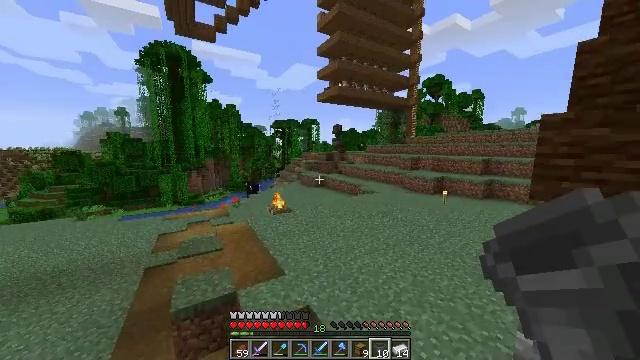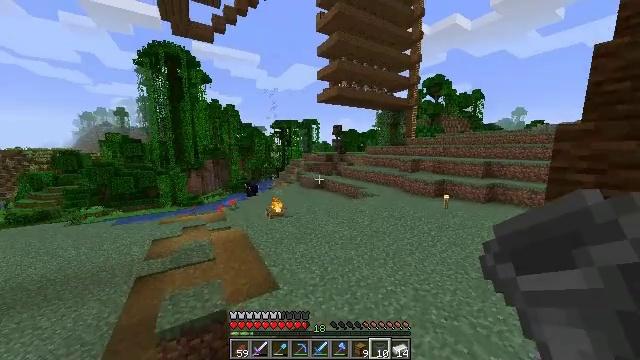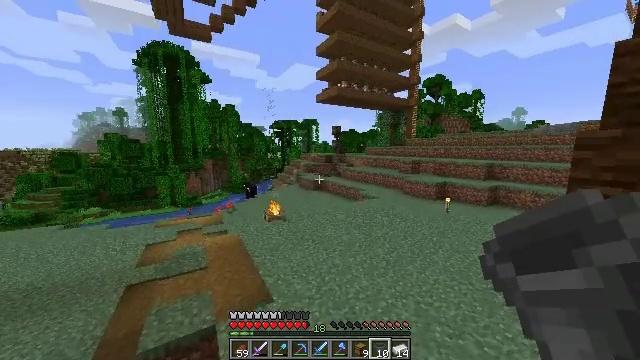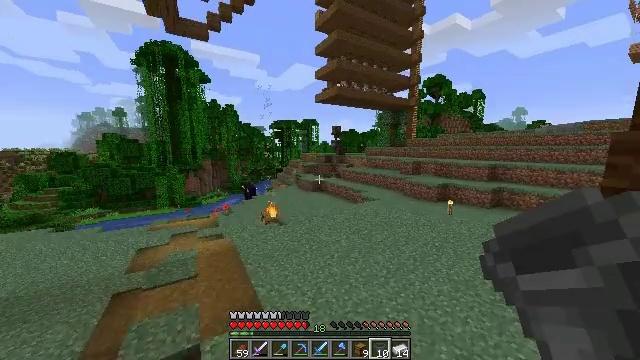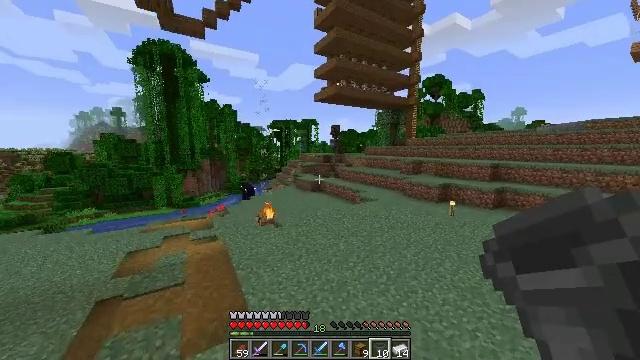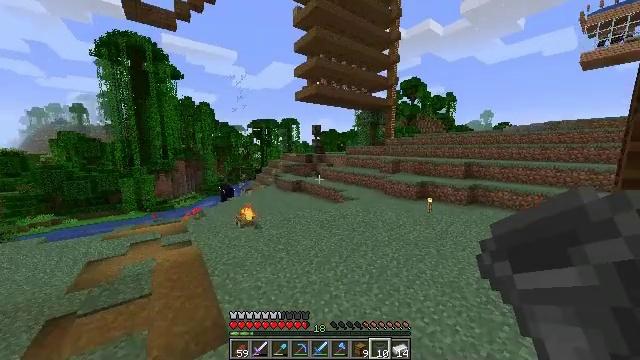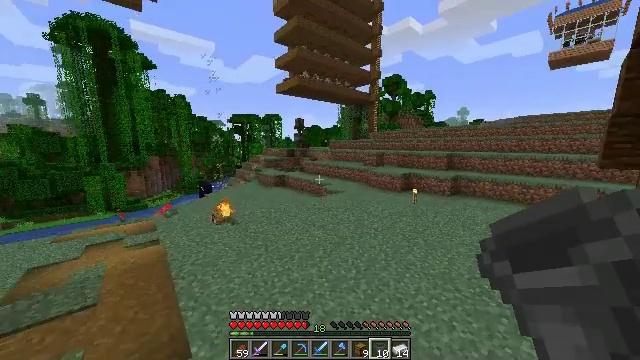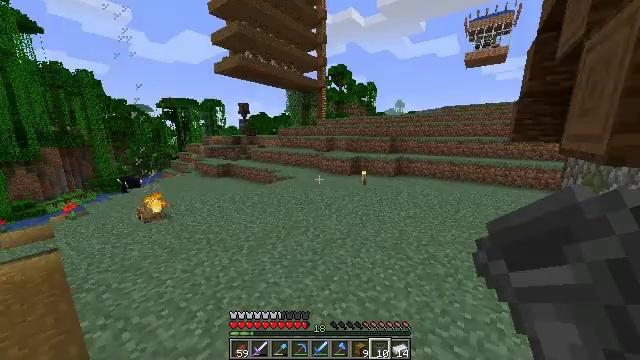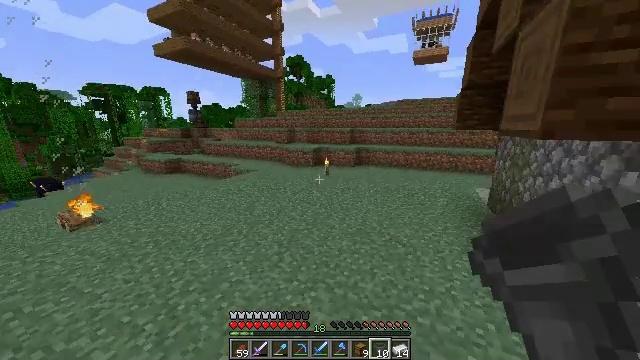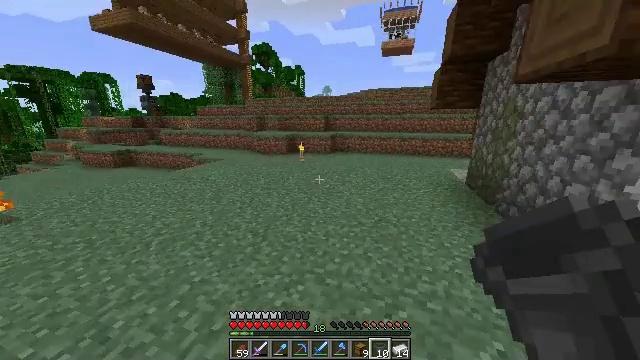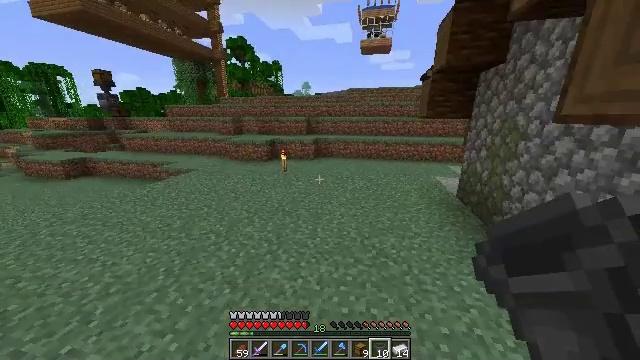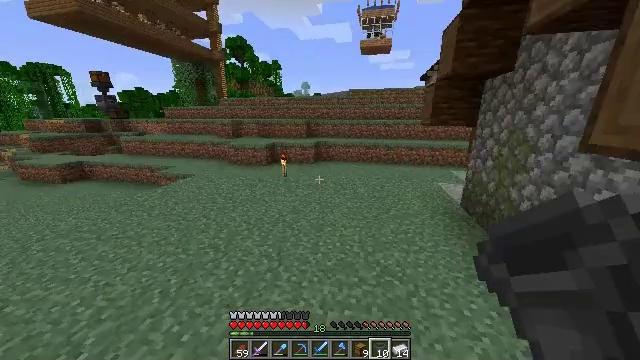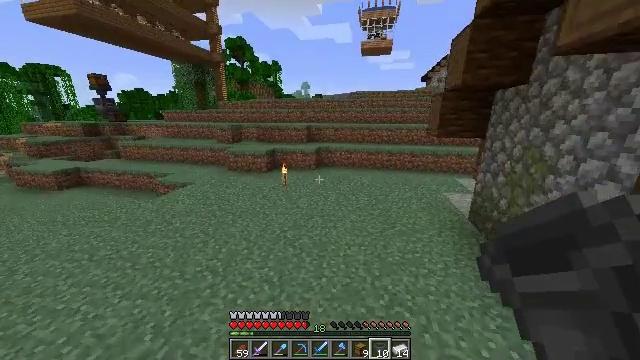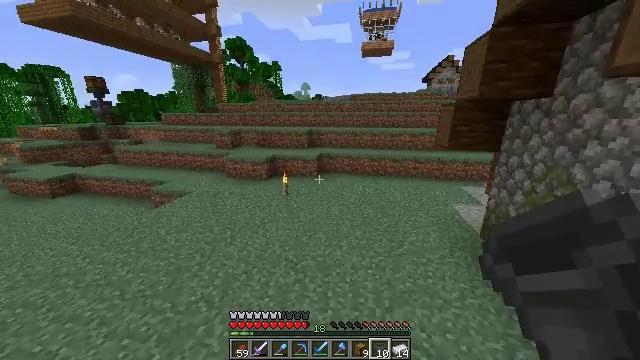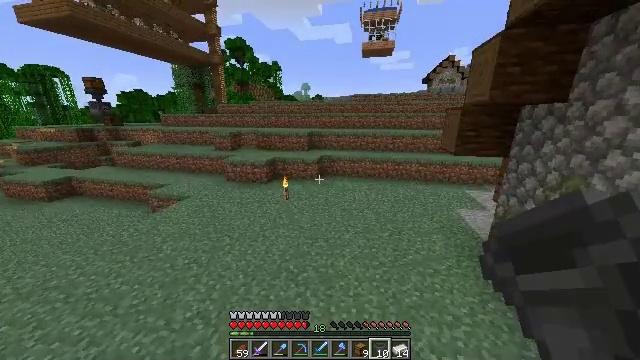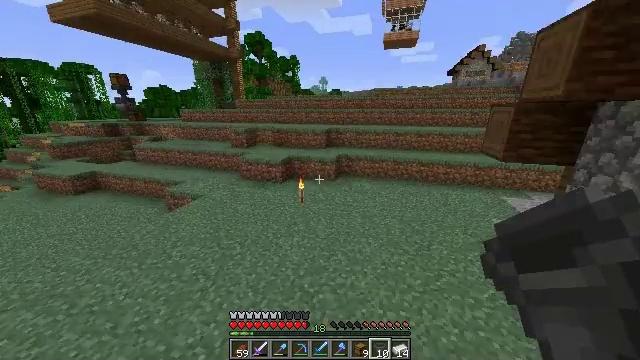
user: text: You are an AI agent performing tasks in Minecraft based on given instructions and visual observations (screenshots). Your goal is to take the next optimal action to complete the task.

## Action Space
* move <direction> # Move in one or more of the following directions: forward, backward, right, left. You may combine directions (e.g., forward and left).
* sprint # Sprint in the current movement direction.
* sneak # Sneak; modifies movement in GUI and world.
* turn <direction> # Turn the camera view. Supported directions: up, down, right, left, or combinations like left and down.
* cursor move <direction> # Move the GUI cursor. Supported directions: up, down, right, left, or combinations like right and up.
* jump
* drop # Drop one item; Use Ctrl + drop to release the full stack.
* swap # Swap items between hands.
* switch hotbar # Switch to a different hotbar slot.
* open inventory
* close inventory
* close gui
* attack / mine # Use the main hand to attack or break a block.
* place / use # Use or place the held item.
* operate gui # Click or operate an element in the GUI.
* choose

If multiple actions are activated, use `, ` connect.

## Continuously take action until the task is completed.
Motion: motion action
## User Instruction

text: Remove the furnace from its place.
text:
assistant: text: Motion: move forward, sprint, jump
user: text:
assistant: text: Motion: move forward, jump
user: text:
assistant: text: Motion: move forward, jump
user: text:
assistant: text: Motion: move forward, jump
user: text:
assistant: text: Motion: move forward, turn right, jump
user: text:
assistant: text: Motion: move forward, turn right, jump
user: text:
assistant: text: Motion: move forward, turn right and down, jump
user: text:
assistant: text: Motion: move forward, sprint, turn right and down, jump
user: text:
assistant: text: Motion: move forward, sprint, turn right and down, jump
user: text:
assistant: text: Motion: move forward, sprint, turn right, jump
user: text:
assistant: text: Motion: move forward, sprint, jump
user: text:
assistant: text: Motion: move forward, jump
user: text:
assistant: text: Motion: move forward, jump
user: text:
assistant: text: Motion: move forward, jump
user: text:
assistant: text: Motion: move forward, turn left and down, jump
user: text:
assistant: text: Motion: move forward, turn left
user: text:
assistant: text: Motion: move forward, turn left
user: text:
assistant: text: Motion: move forward, turn left
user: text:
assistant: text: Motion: move forward, turn left
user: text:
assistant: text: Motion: move forward, turn left and down
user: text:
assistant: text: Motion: move forward, sprint
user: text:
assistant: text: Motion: move forward, sprint
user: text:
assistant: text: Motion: move forward, sprint
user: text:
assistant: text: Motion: move forward, sprint
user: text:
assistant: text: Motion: move forward
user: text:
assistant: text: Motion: move forward, turn up
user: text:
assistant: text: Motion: move forward, sprint, turn left and up
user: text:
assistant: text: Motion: move forward, sprint
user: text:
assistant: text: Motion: move forward, sprint
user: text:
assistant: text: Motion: move forward